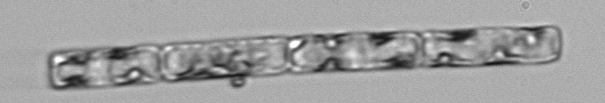
Label: Guinardia_delicatula